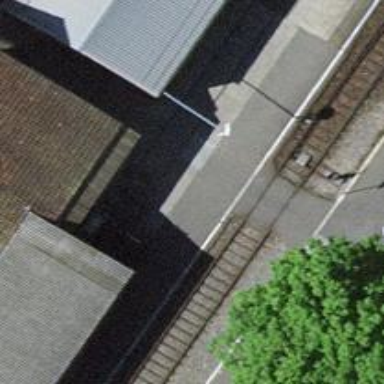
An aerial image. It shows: Level crossing along the railway.